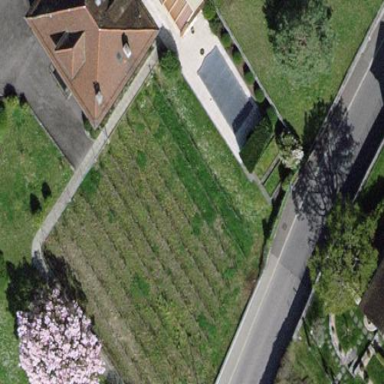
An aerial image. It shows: Vineyard where grapes are grown.